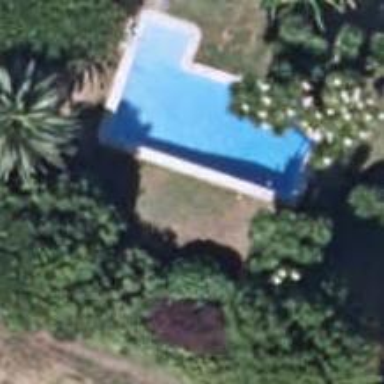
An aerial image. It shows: Swimming pool located in leisure land.